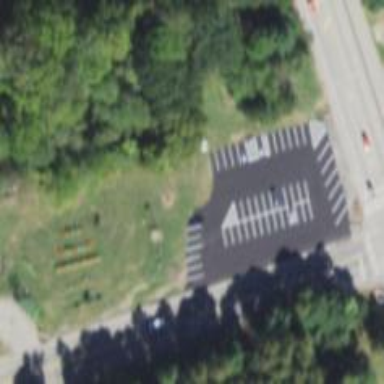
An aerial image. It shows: Paved parking area.